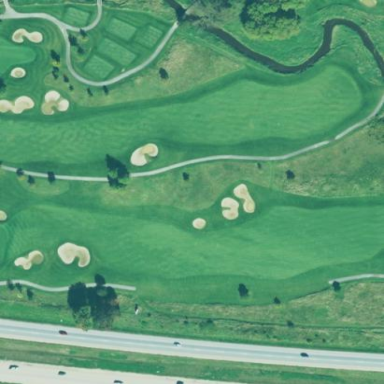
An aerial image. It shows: Area with grass used as rough in golf course.